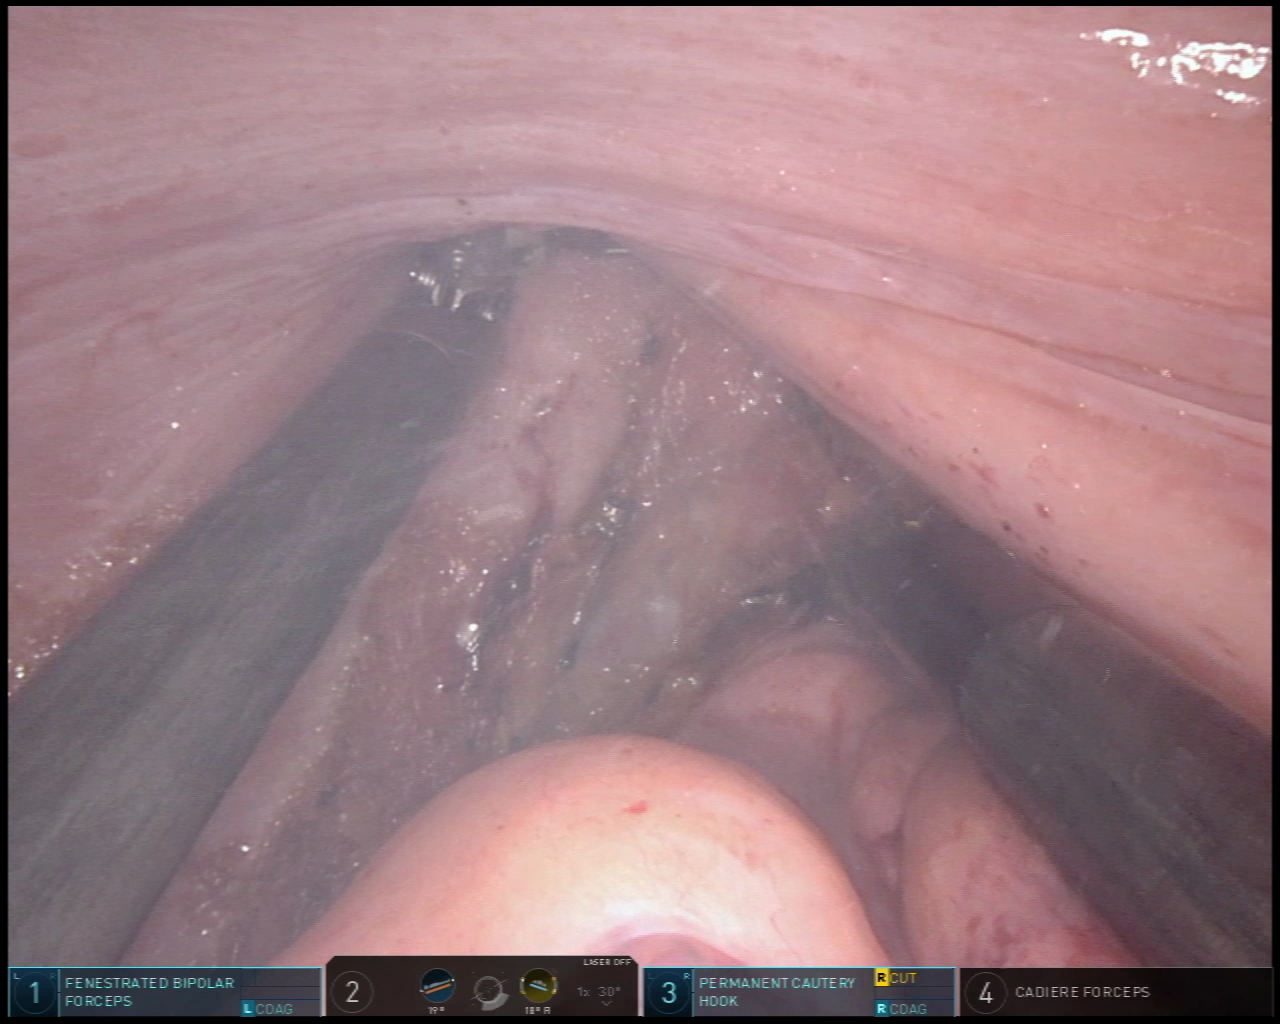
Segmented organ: vesicular_glands
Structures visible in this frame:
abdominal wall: no
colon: no
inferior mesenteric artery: no
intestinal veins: no
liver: no
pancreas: no
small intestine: no
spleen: no
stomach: no
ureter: no
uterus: no
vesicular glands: yes